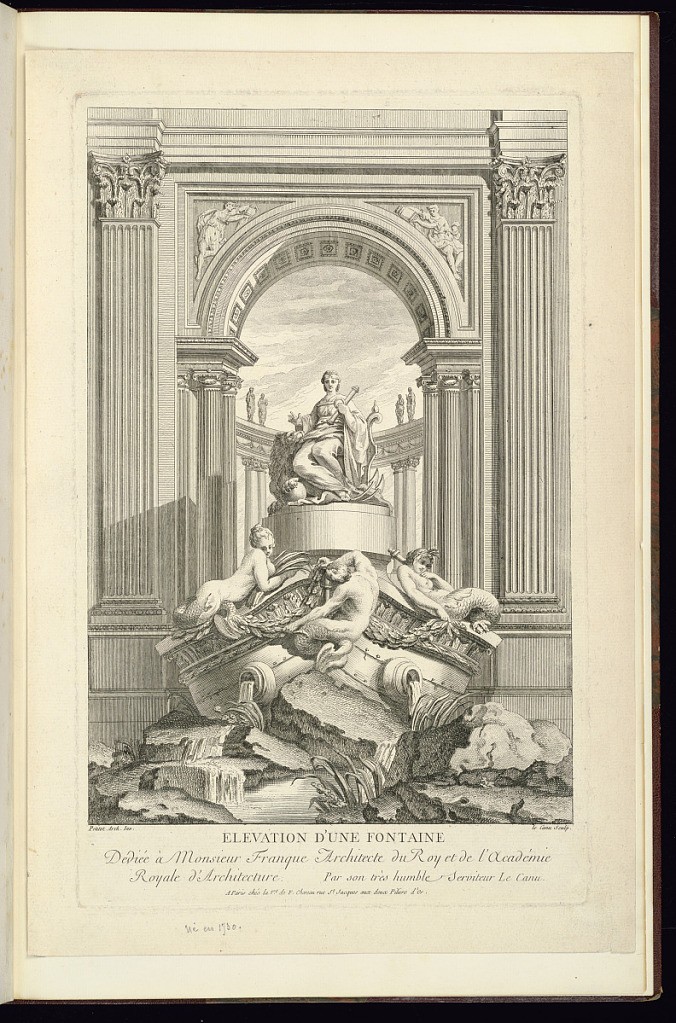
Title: Elevation d’une Fontaine
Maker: Ennemond Alexandre Petitot, French, 1727 – 1801
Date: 1755–1768
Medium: Etching on laid paper
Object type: Print
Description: A design for a fountain within an arch, flanked by columns, with a colonnade in the background featuring columns, capitals, friezes, and a coffered arch, with figures sculpted in relief and free-standing sculptures on top of the colonnade. A seated female figure with a lion and anchor at her feet sit on a plinth at the top of the fountain. Below her two mermaids and a merman sit on the edge of the bow of a ship. The bow is decorated with a frieze of acanthus leaf ornament and a laurel leaf garland. Water pours out from the hawse holes onto rocks and reeds below. The title and dedication are lettered below. The plate is signed and dated.